Field crop: maize
Growth stage: 2
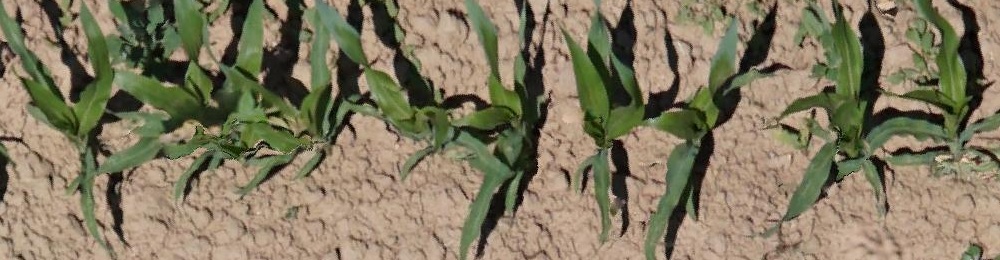
Species: maize